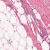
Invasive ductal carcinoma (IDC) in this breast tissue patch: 0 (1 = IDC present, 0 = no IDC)